Interaction volume radius: 5 \u00c5
Interaction volume height: 20 \u00c5
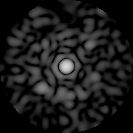
Disorder parameter: 0.8512